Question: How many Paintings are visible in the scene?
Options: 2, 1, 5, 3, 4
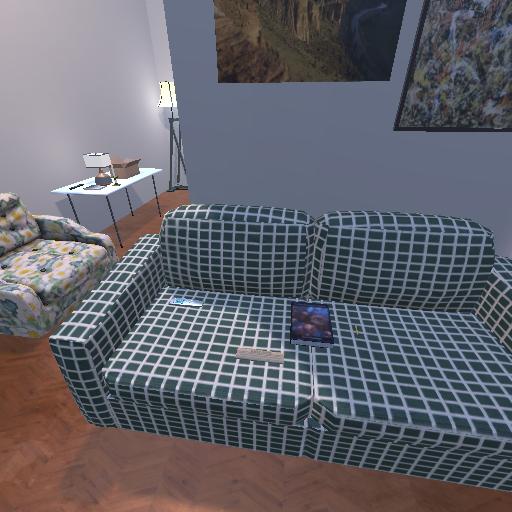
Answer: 2